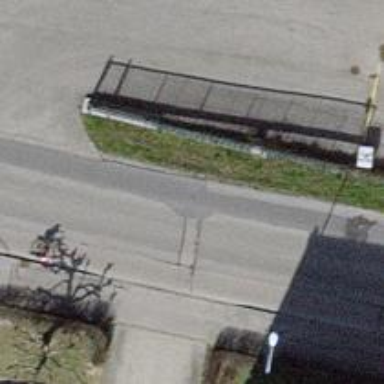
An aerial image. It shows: Tertiary road with shared lane for cyclists on the left.